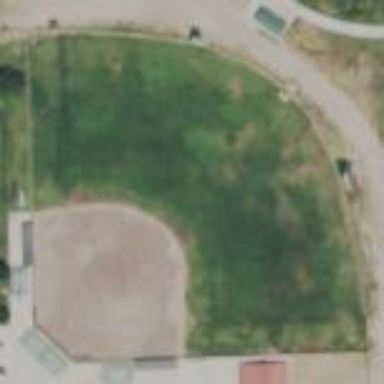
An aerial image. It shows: Baseball field pitch for leisure and sports activities.